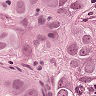
Metastatic tissue present: yes